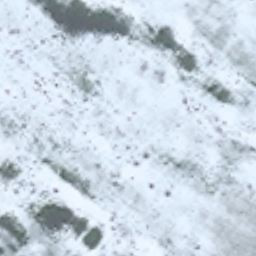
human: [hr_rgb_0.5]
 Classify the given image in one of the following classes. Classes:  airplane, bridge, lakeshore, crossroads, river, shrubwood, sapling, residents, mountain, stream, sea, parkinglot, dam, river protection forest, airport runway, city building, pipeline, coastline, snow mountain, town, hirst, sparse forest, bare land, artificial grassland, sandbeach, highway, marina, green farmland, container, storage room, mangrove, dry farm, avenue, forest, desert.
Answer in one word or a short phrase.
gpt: snow mountain